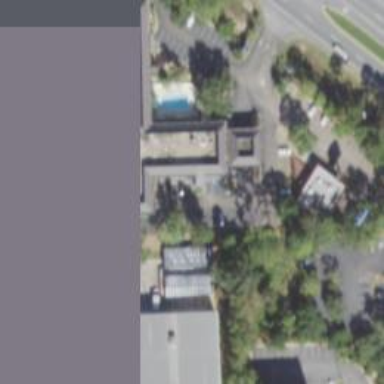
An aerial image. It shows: Hotel building.